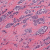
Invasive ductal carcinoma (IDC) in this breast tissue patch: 1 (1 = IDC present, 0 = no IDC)